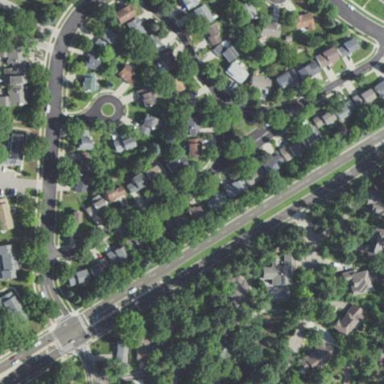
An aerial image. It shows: Residential neighbourhood.